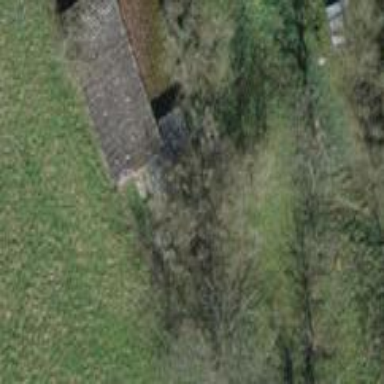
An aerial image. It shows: Shed building.